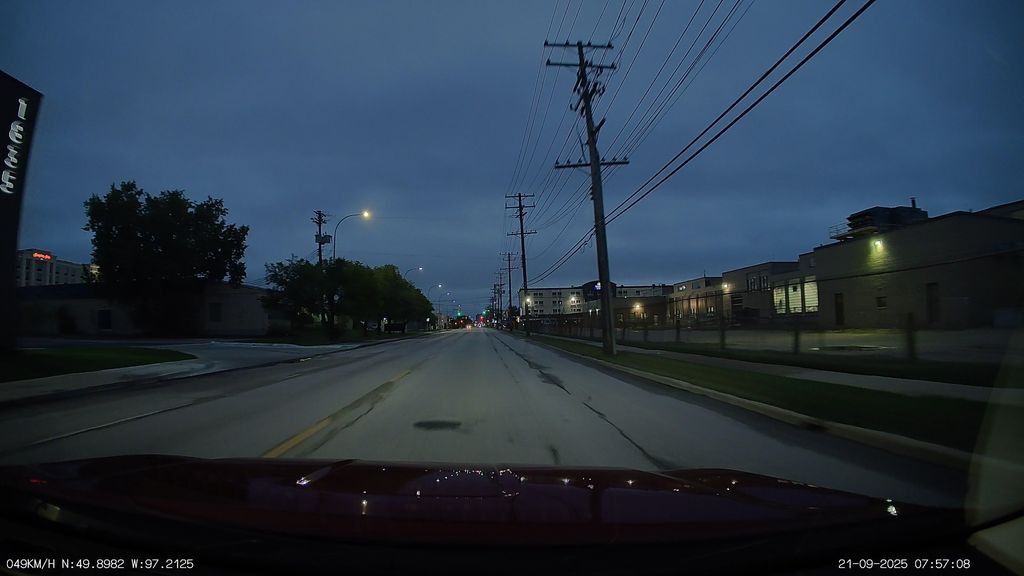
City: winnipeg